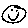
Label: smiley face